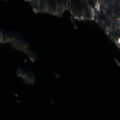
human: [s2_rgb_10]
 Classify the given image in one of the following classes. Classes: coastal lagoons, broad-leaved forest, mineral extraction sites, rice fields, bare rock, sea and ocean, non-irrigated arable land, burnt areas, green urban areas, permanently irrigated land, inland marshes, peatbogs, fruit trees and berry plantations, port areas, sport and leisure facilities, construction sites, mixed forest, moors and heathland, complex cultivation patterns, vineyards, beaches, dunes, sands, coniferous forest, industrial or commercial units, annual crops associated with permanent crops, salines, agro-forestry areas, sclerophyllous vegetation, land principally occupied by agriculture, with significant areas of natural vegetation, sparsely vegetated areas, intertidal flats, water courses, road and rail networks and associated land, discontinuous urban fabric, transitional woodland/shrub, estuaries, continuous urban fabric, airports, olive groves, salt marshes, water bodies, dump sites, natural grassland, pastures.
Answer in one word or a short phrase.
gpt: broad-leaved forest, coniferous forest, mixed forest, water bodies